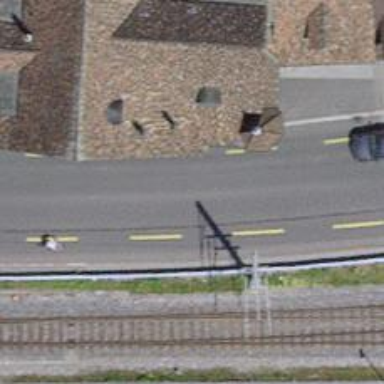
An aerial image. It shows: Primary road with asphalt surface and designated cycle lane.